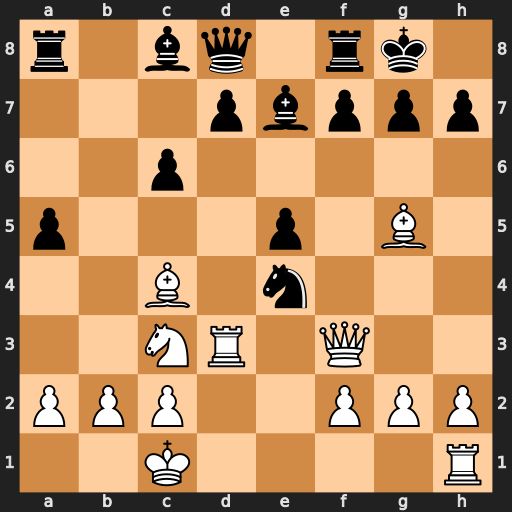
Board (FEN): r1bq1rk1/3pbppp/2p5/p3p1B1/2B1n3/2NR1Q2/PPP2PPP/2K4R
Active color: w
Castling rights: -
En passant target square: -
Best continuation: Bxe7 Qxe7 Qxe4